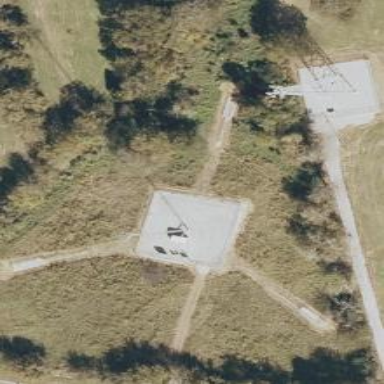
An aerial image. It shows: Communication mast tower.